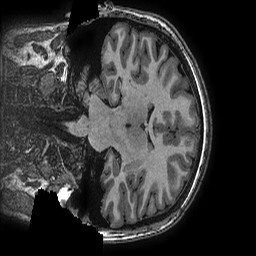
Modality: T1w
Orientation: coronal
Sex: female
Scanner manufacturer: ge
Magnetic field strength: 3 T
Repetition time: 0.0077 s
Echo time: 0.003436 s